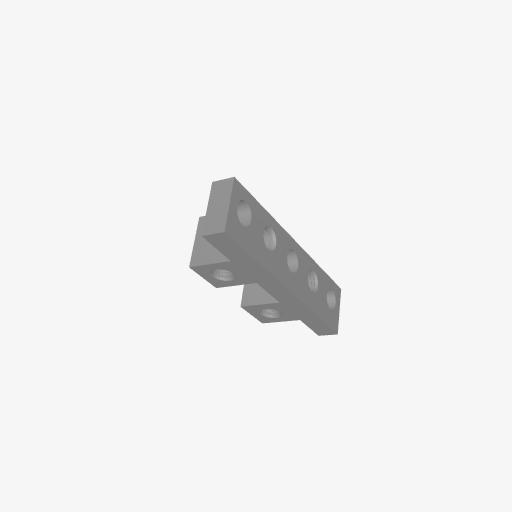
Part: DualBlockMount1-4